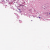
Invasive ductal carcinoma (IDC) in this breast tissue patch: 0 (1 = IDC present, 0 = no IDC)